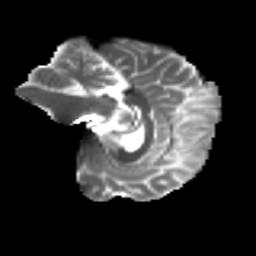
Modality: T2w
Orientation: sagittal
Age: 31
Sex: male
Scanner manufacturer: ge
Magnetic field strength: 3 T
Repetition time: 7.8 s
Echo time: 0.0606 s